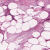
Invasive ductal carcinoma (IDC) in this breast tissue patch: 0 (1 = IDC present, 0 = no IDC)